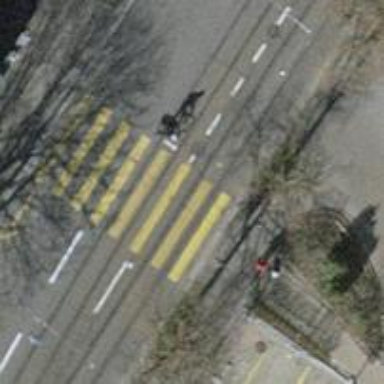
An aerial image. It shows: Uncontrolled zebra crossing on railway tram crossing.